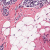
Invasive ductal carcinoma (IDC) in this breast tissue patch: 0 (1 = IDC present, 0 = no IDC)